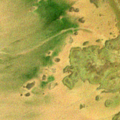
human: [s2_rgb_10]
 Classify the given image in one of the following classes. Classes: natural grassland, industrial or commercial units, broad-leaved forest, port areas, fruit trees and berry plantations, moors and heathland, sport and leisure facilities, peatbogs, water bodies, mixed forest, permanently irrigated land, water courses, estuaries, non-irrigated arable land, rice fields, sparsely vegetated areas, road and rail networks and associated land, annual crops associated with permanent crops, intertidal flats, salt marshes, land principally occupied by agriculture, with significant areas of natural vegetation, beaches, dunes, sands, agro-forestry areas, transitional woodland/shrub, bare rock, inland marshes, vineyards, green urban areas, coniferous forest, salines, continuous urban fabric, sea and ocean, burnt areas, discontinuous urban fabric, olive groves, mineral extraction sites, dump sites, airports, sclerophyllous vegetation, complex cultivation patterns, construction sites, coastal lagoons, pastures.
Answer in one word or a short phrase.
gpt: salt marshes, intertidal flats, estuaries